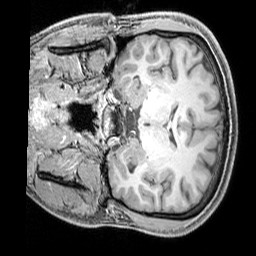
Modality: T1w
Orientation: coronal
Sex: male
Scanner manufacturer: siemens
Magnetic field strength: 3 T
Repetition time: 2.3 s
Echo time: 0.00226 s